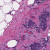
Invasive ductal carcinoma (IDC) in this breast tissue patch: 0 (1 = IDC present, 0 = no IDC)